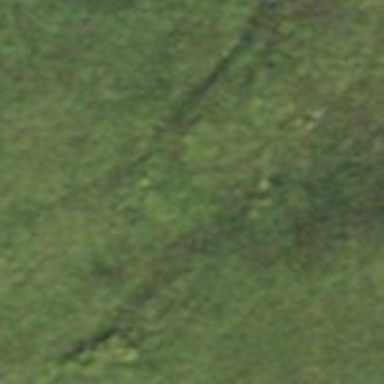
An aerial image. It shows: Ditch in the surroundings.